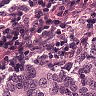
Metastatic tissue present: yes